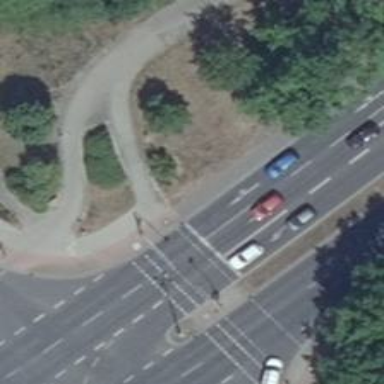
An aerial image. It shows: Traffic signal crossing.